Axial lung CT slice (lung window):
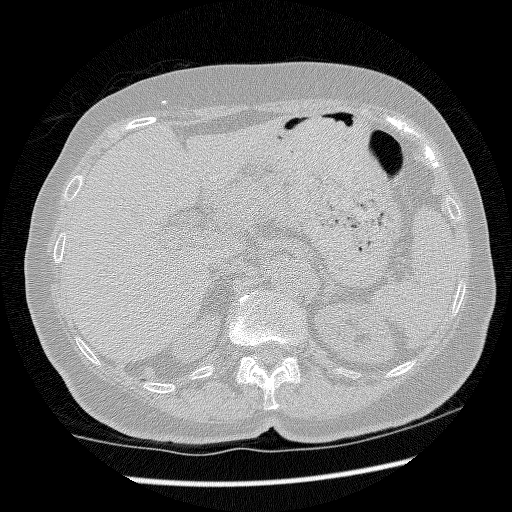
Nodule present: no